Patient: sex M, age 42
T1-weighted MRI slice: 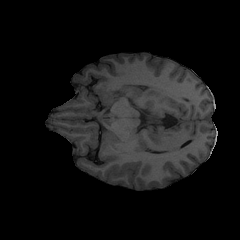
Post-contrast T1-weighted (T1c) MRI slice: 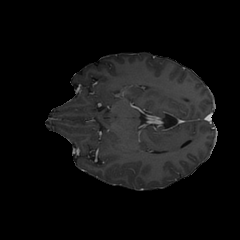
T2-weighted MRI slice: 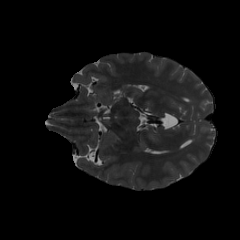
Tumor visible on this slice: no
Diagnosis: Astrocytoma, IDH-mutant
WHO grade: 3